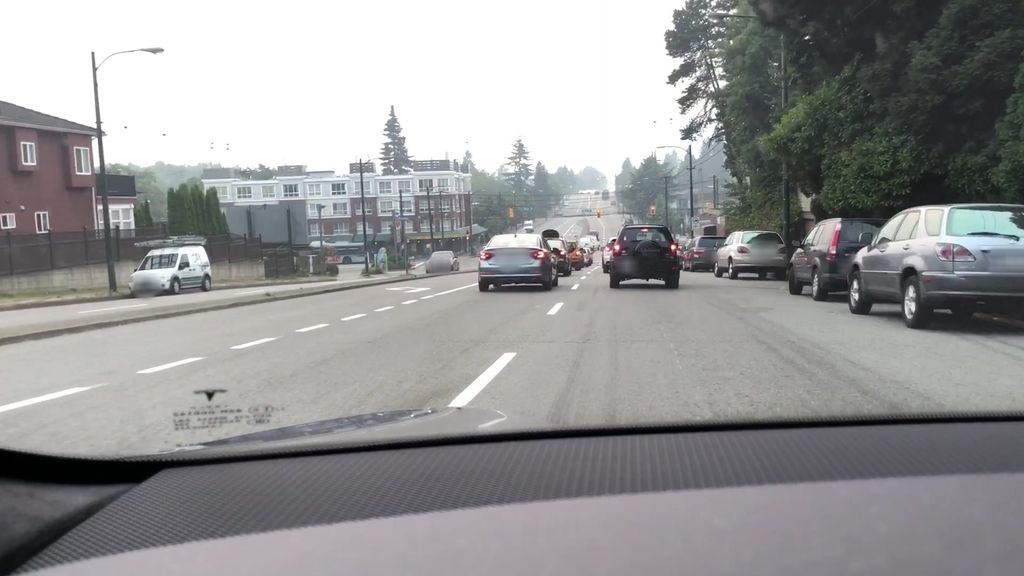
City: vancouver